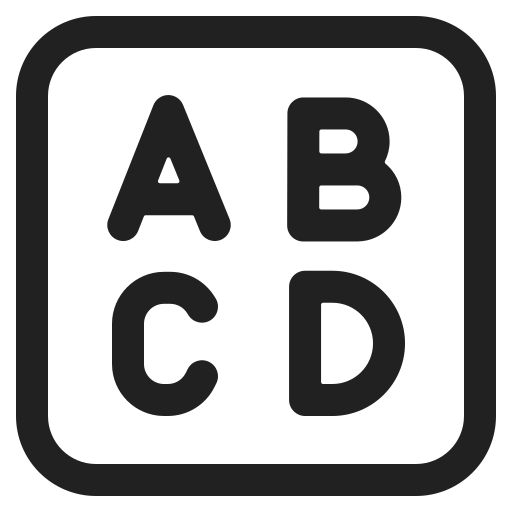
input latin uppercase high contrast